Interaction volume radius: 10 \u00c5
Interaction volume height: 25 \u00c5
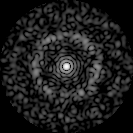
Disorder parameter: 0.8249